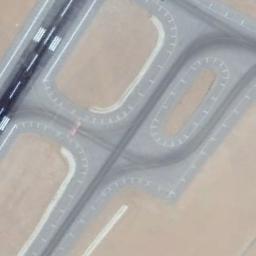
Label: runway